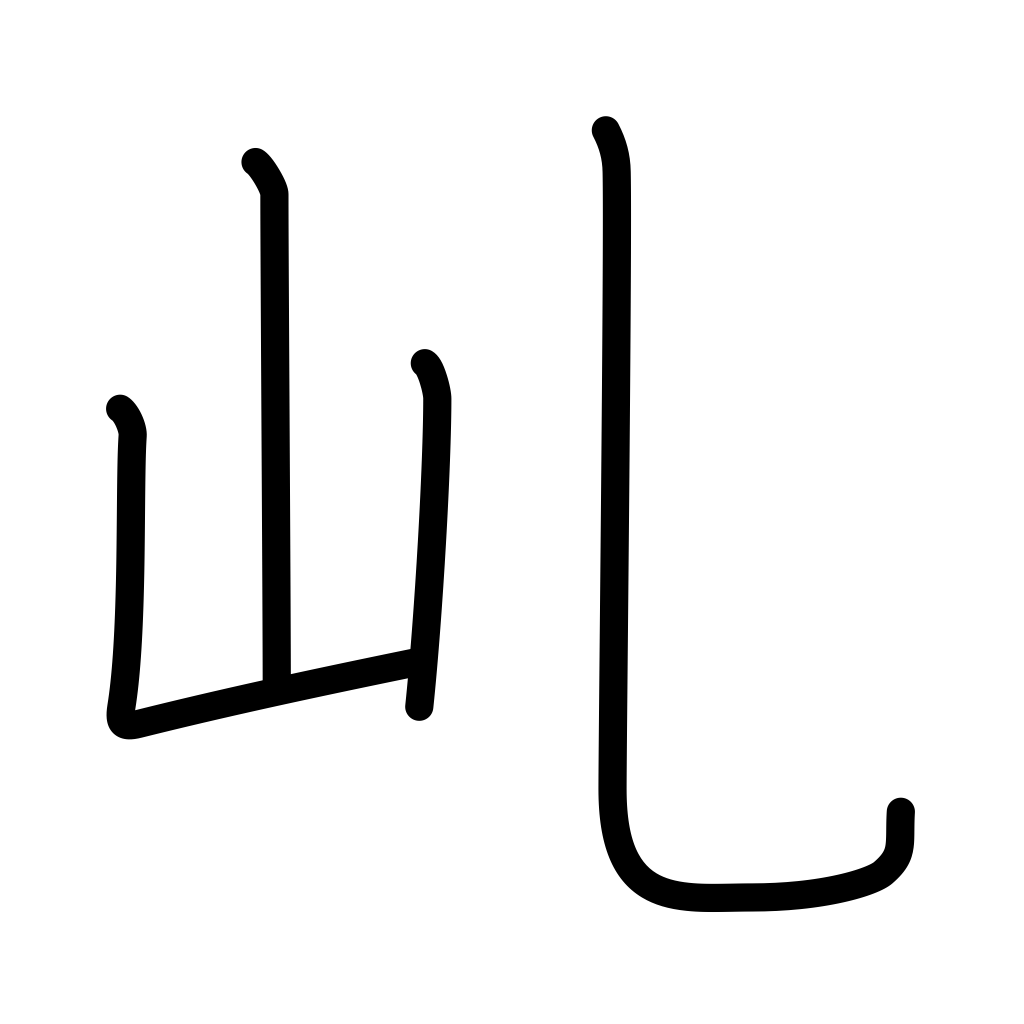
Meaning: mountain saddle